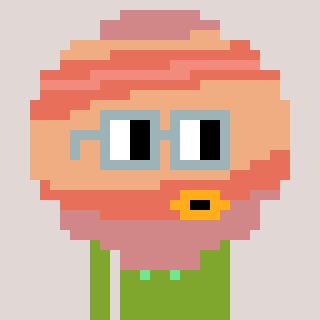
a pixel art character with square dark gray glasses, a jupiter-shaped head and a slimegreen-colored body on a warm background